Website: walmart
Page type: customer-info-address
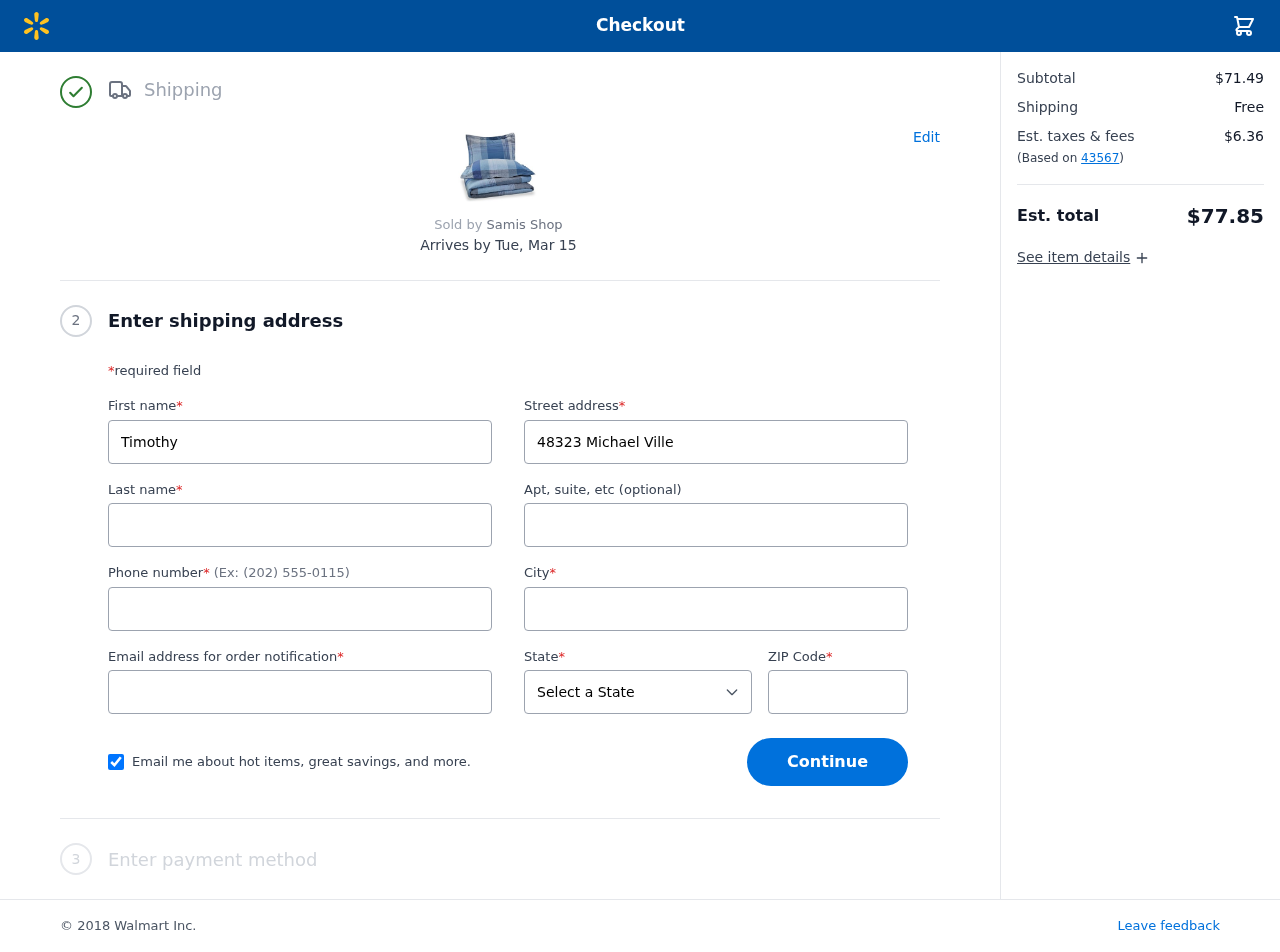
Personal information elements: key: PII_CITY
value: South Dennis
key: PII_EMAIL
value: timothy.jackson@hotmail.com
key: PII_FIRSTNAME
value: Timothy
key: PII_LASTNAME
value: Jackson
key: PII_PHONE
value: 2913108658
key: PII_POSTCODE
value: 43567
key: PII_STATE
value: South Dakota
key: PII_STREET
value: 48323 Michael Ville Suite 199
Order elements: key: ORDER_DELIVERY_DATE
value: Tue, Mar 15
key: ORDER_SUBTOTAL
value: $71.49
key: ORDER_SHIPPING_COST
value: Free
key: ORDER_TAX
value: $6.36
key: ORDER_TOTAL
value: $77.85